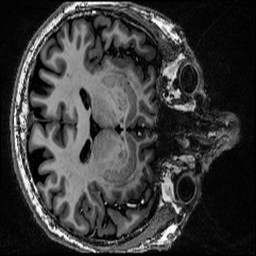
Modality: MP2RAGE
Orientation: axial
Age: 65
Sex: male
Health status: healthy